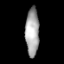
Tissue: lung
Cell type: T cells
Senescence score: 0.2394
Nuclear area (px): 640
Mean DAPI intensity: 165.7